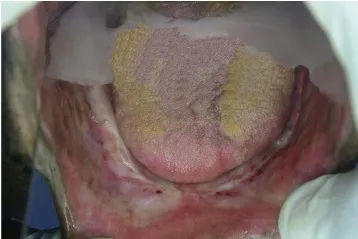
The patient's clinical presentation. (b) The intraoral view presenting an anterior marginal resected mandibular bone associated with an obliterated sulcus. (Image was taken using a mirror).
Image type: medical_photograph (other_medical_photograph)